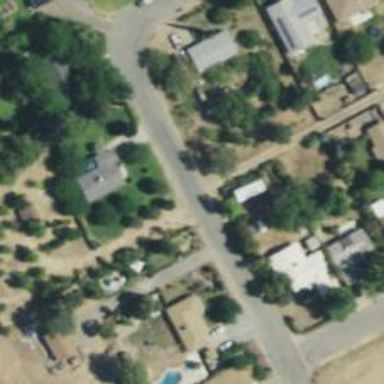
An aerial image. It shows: Residential road.